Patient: sex F, age 77
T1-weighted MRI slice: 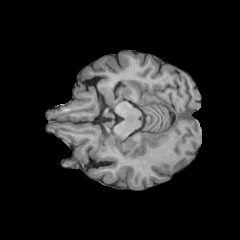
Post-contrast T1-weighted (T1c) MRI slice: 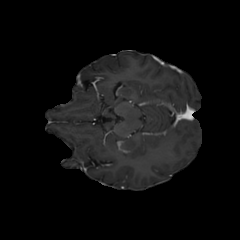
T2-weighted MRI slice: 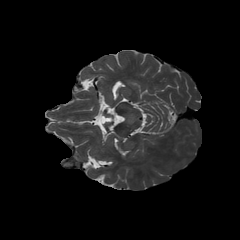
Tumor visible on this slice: no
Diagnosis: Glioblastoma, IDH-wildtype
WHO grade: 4